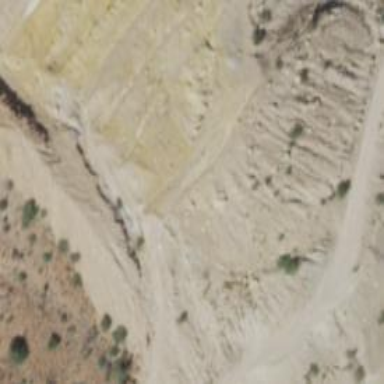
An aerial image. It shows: Quarry area.